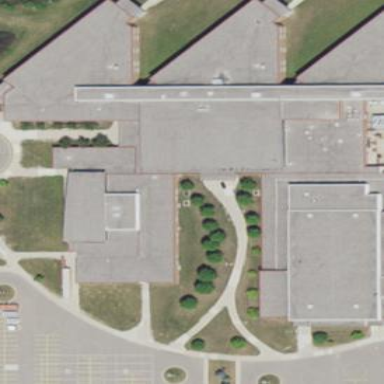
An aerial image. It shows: School building or complex.